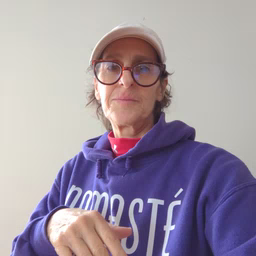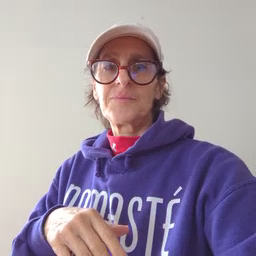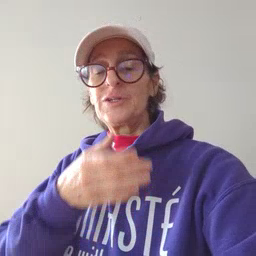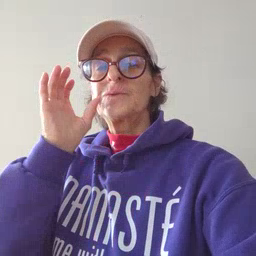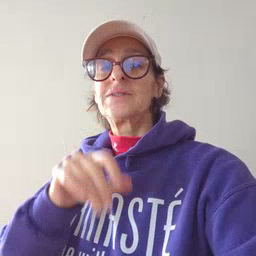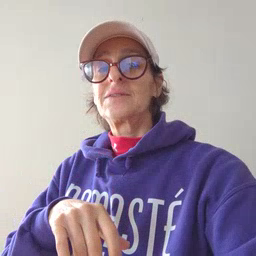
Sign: drink